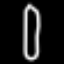
Label: pencil